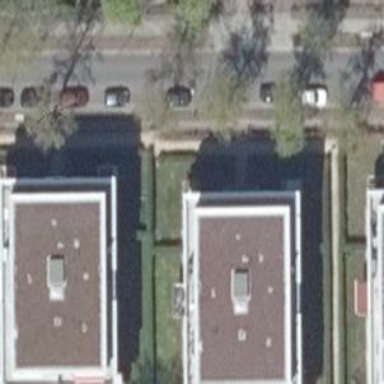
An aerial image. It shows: Flat-roofed apartment building with grass-covered roof.